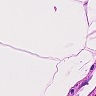
Metastatic tissue present: no